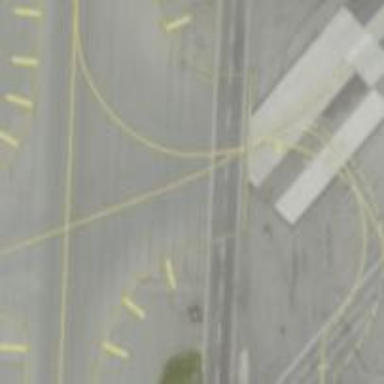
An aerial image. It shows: Image of taxiway at airport.